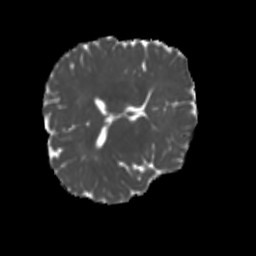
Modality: MD
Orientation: axial
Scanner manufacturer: siemens
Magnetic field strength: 3 T
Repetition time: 4 s
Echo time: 0.0594 s